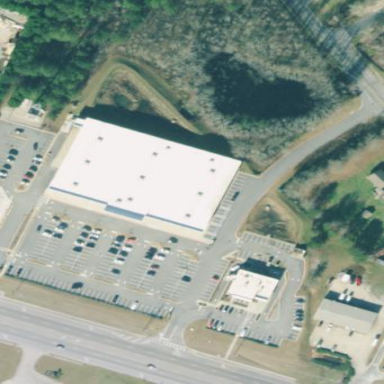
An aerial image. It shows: Retail building.